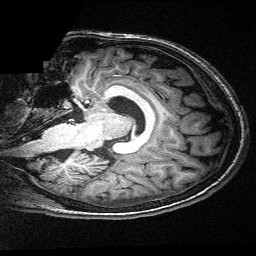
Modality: T1w
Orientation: sagittal
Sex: female
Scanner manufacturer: siemens
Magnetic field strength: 3 T
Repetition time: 2.3 s
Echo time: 0.00336 s